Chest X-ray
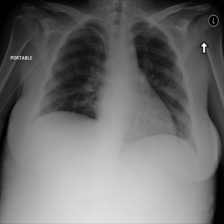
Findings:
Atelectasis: negative
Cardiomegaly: negative
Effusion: negative
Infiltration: negative
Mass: negative
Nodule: negative
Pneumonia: negative
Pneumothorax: negative
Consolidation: negative
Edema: negative
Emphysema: negative
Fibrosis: negative
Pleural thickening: negative
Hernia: negative